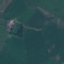
Label: Pasture